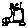
Label: car